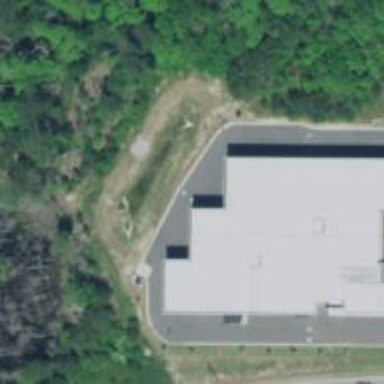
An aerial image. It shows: Storage rental shop located in building.